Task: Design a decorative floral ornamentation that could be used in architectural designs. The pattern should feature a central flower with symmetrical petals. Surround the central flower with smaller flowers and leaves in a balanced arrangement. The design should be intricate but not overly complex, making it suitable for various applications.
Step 361:
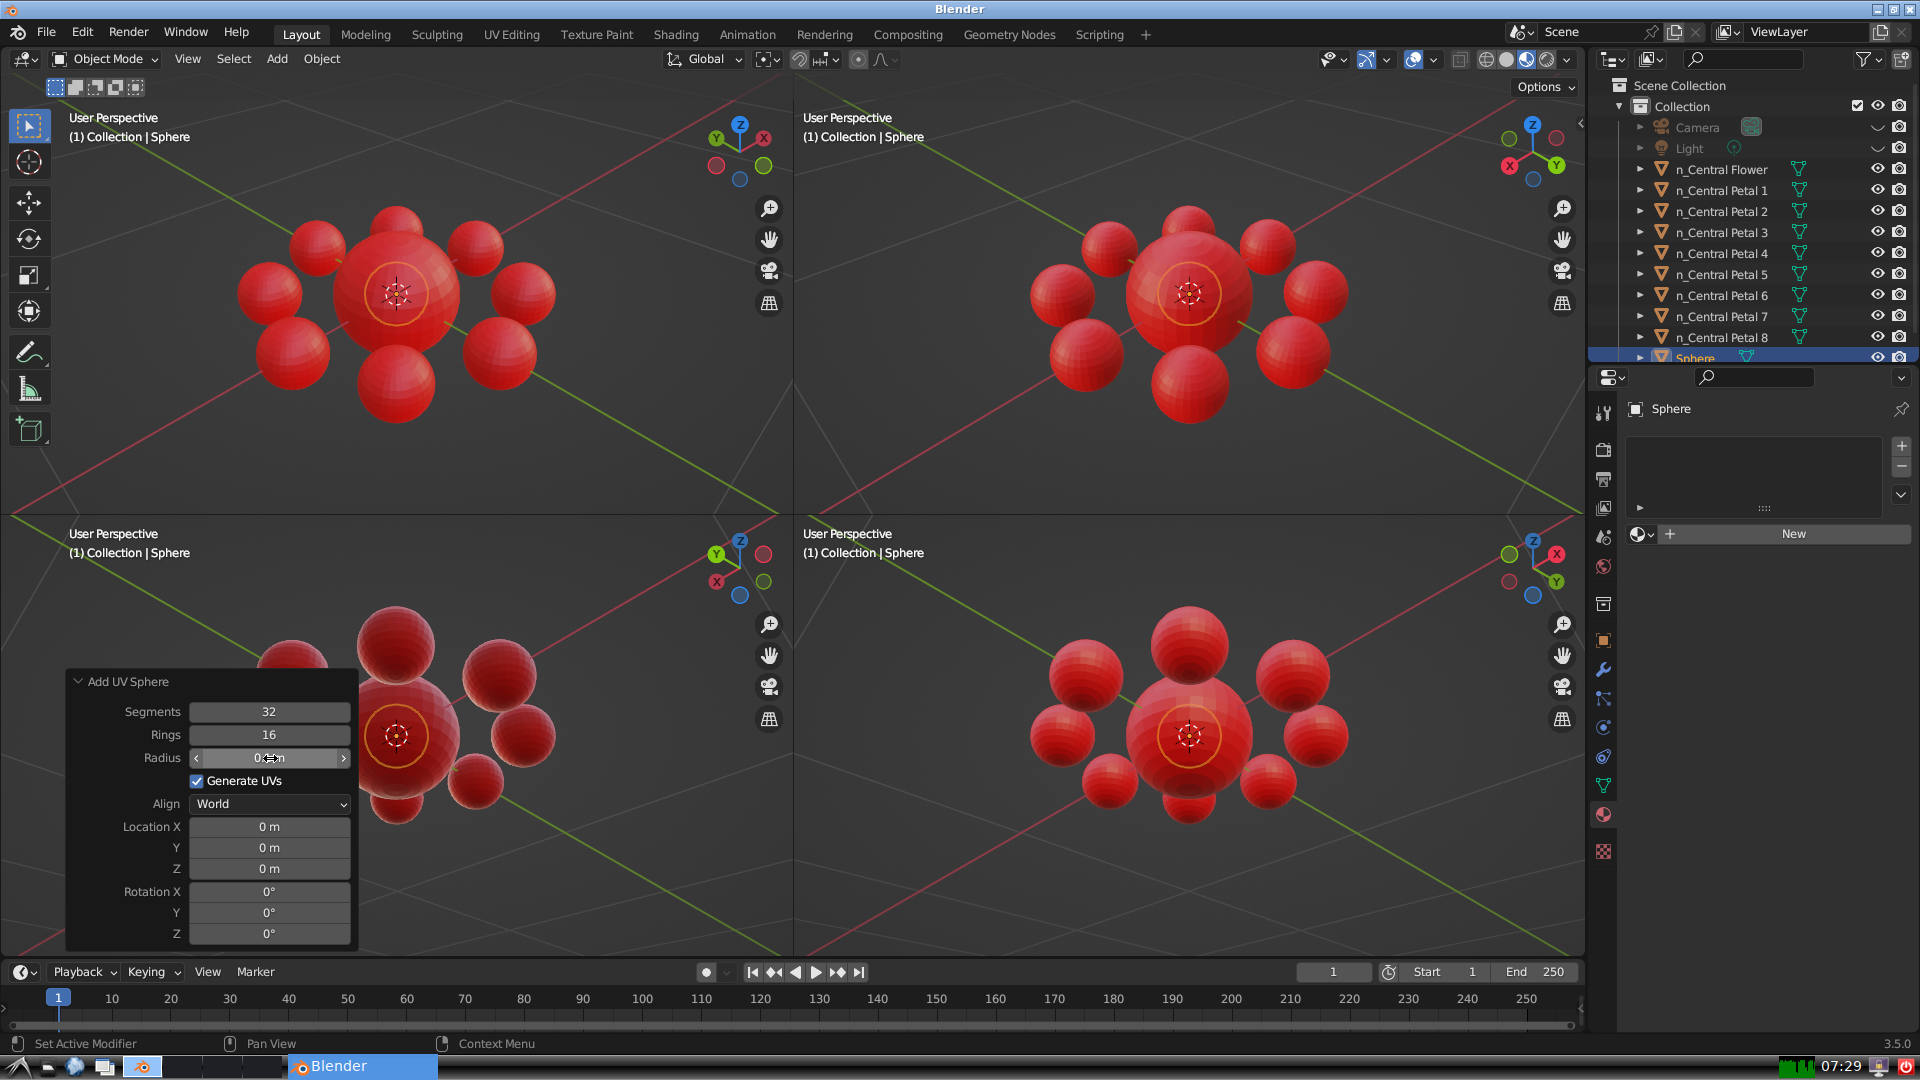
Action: click: no